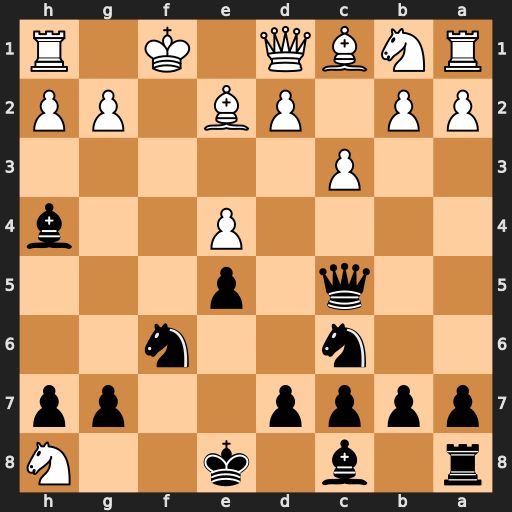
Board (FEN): r1b1k2N/pppp2pp/2n2n2/2q1p3/4P2b/2P5/PP1PB1PP/RNBQ1K1R
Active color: b
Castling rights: q
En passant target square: -
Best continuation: Qf2#